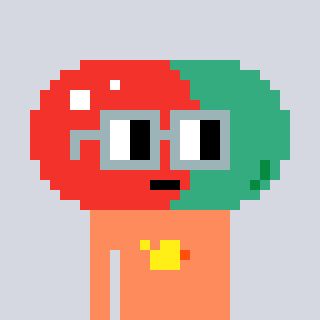
a pixel art character with square dark gray glasses, a pill-shaped head and a peachy-colored body on a cool background